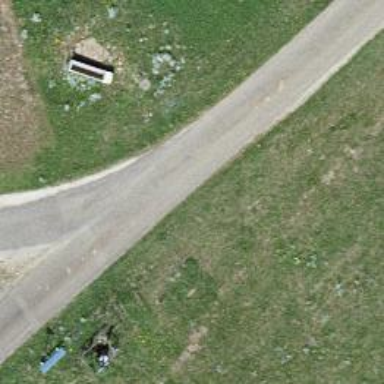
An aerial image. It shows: Unclassified paved road.